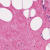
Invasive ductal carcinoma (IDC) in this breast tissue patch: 0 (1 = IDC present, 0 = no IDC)